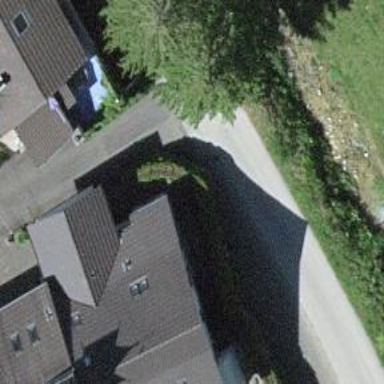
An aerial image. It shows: Residential road with asphalt surface and no sidewalk.